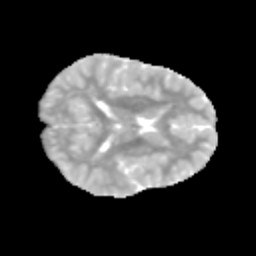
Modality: MD
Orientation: axial
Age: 12
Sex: male
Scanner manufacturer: siemens
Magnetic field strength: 3 T
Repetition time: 3.8 s
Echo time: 0.07 s